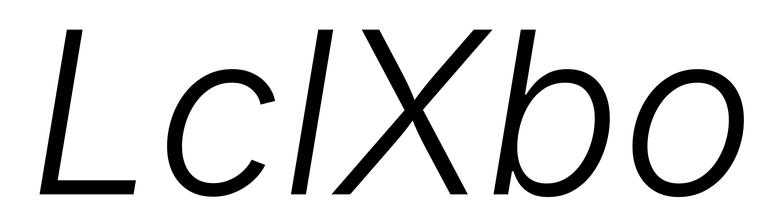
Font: Inter-Italic_Light_Italic